Question: I'm trying to run the Basic Demo of the JBullet library. However it's giving saying JAWT interface couldn't be found. It works fine on Windows 8 Pro and Ubuntu 13.10 (I've tested them on my laptop) but not on my mac running OS X 10.8.5 with Oracle Java 7.

Here's the complete exception.
'''
org.lwjgl.LWJGLException: Could not get the JAWT interface
at org.lwjgl.opengl.AWTSurfaceLock.lockAndInitHandle(Native Method)
at org.lwjgl.opengl.AWTSurfaceLock.access$100(AWTSurfaceLock.java:49)
at org.lwjgl.opengl.AWTSurfaceLock$1.run(AWTSurfaceLock.java:89)
at java.security.AccessController.doPrivileged(Native Method)
at org.lwjgl.opengl.AWTSurfaceLock.privilegedLockAndInitHandle(AWTSurfaceLock.java:86)
at org.lwjgl.opengl.AWTSurfaceLock.lockAndGetHandle(AWTSurfaceLock.java:64)
at org.lwjgl.opengl.MacOSXCanvasPeerInfo.initHandle(MacOSXCanvasPeerInfo.java:53)
at org.lwjgl.opengl.MacOSXDisplayPeerInfo.doLockAndInitHandle(MacOSXDisplayPeerInfo.java:56)
at org.lwjgl.opengl.PeerInfo.lockAndGetHandle(PeerInfo.java:85)
at org.lwjgl.opengl.MacOSXContextImplementation.create(MacOSXContextImplementation.java:46)
at org.lwjgl.opengl.Context.<init>(Context.java:113)
at org.lwjgl.opengl.Display.create(Display.java:783)
at org.lwjgl.opengl.Display.create(Display.java:733)
at com.bulletphysics.demos.opengl.LWJGL.main(LWJGL.java:54)
at com.bulletphysics.demos.basic.BasicDemo.main(BasicDemo.java:228)
at sun.reflect.NativeMethodAccessorImpl.invoke0(Native Method)
at sun.reflect.NativeMethodAccessorImpl.invoke(NativeMethodAccessorImpl.java:57)
at sun.reflect.DelegatingMethodAccessorImpl.invoke(DelegatingMethodAccessorImpl.java:43)
at java.lang.reflect.Method.invoke(Method.java:606)
at com.sun.javaws.Launcher.executeApplication(Unknown Source)
at com.sun.javaws.Launcher.executeMainClass(Unknown Source)
at com.sun.javaws.Launcher.doLaunchApp(Unknown Source)
at com.sun.javaws.Launcher.run(Unknown Source)
at java.lang.Thread.run(Thread.java:724)
'''
Can anybody say what is the cause of it?
Thanks.
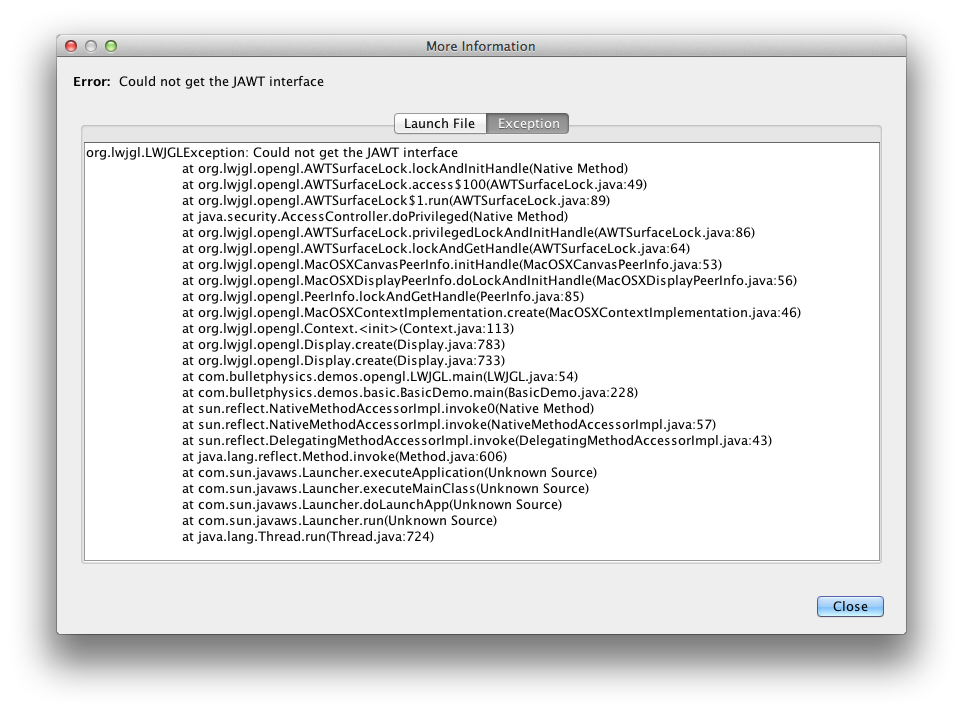
Answer: There are a couple of problems.
- -
Solutions/Workarounds:
- -
Note: You cannot use the webstart launcher for the demo if you've got Java 7 installed; it will simply not work.
What I did to get it to work:
- - ran with the 1.6 VM using:'''
/usr/libexec/java_home -v 1.6 --exec java -Djava.library.path=(pwd)/lib/lwjgl/macosx -cp dist/\*:(pwd)/lib/lwjgl/\* com.bulletphysics.demos.basic.BasicDemo
'''
In this case, I installed the full 1.6 JDK from the apple downloads site; I think you can do '/usr/libexec/java_home -R -v 1.6' to get it to explicitly install the 1.6 JRE, which should work with this demo.